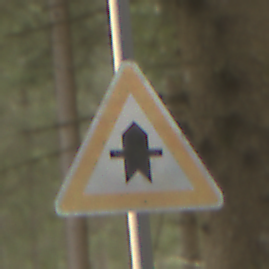
Verkehrszeichen: Vorfahrt
Umgebung: Outdoor, Nature
Tageszeit: MorningAfternoon
Wetter: Overcast
Licht: Natural
Jahreszeit: Winter
Kontrast: LowContrast